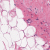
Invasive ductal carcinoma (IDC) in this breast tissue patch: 0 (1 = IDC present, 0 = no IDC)